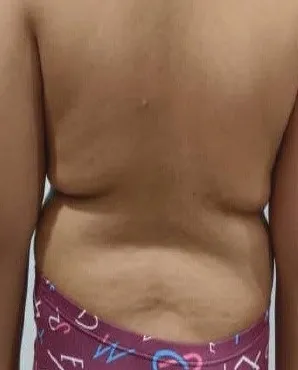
Clinical photographs demonstrating the response of hypopigmented mycosis fungoides lesions to phototherapy. . (B) Appearance after completed phototherapy, demonstrating significant repigmentation.
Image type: medical_photograph (skin_photograph)